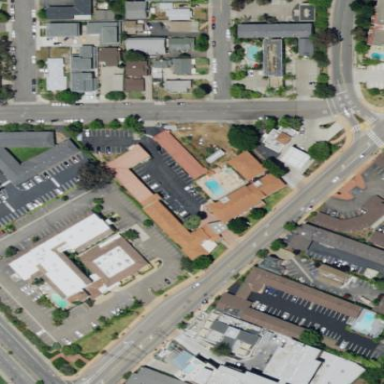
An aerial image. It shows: Motel building.